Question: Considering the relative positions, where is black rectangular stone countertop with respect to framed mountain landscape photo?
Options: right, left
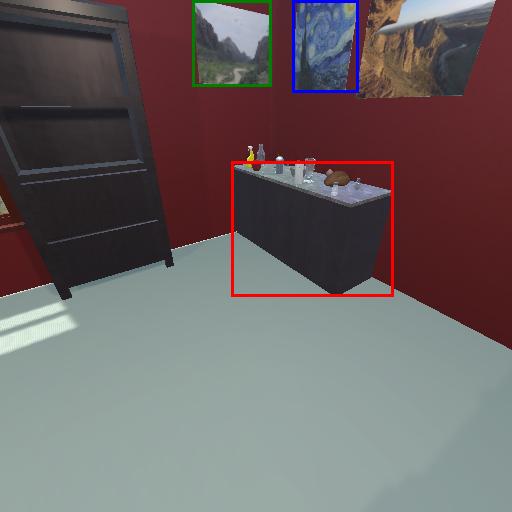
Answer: right